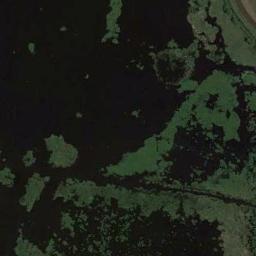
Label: wetland